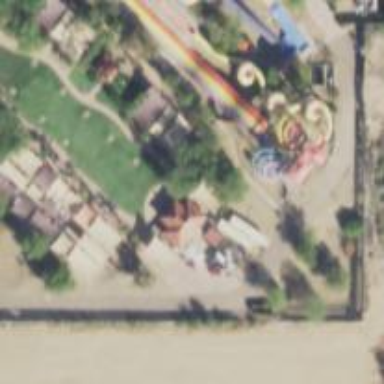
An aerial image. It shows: Water slide attraction.